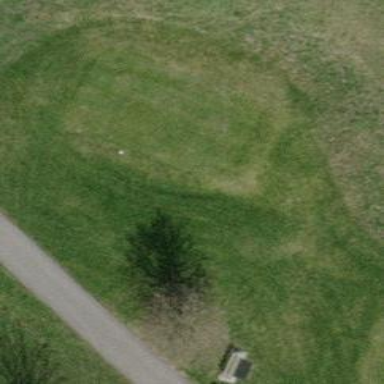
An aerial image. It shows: Grass area designated as golf tee.